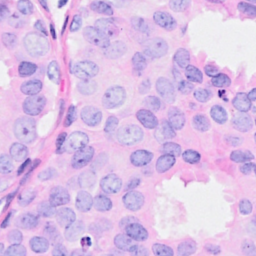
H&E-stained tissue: Breast